Question: I am trying to create a layered menu with css. My problem as you can see, is that when I go to the 3rd UL, that the second UL loses its styling (white font color). What am I missing in my css to keep the second UL at a white font with the light blue BG like I did with the top UL?
<URL>
Thanks

'''
<nav id="menu">
<ul>
<li><a>Users</a></li>
<li>
<a>Applications</a>
<ul>
<li>
<a>Application 1</a>
<ul>
<li><a>Users</a></li>
<li><a>Roles</a></li>
<li><a>Groups</a></li>
</ul>
</li>
</ul>
</li>
</ul>
</nav>
nav {
float: left;
background: #142c56;
color: #ffffff;
height: 45px;
}
nav ul li:hover > ul {
display: block;
}
nav ul {
box-shadow: 0px 0px 9px rgba(0,0,0,0.15);
position: relative;
display: inline-block;
list-style: none;
white-space: nowrap;
margin-left: 20px;
box-sizing: content-box;
}
nav ul:after {
content: ""; clear: both; display: block;
}
nav ul li {
float: left;
}
nav ul li:hover {
background: #425677;
color: #ffffff;
}
nav ul li a {
display: block;
padding: 14px 33px;
margin-top: 1px;
cursor: pointer;
text-decoration: none;
}
nav ul ul {
background: #ffffff;
position: absolute;
top: 100%;
margin-left: 0px;
display: none;
}
nav ul ul li {
float: none;
position: relative;
}
nav ul ul li a {
padding: 15px 40px;
color: #425677;
margin-top: 0px;
}
nav ul ul li a:hover {
background: #425677;
color: #ffffff;
}
nav ul ul ul {
position: absolute; left: 100%; top:0;
}
'''
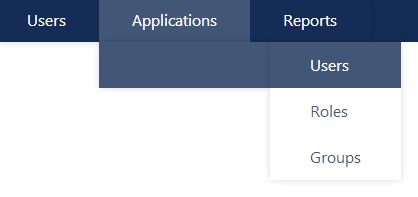
Answer: You can just change line 75 in the CSS of that Pen to 'nav ul li:hover > a' - The link overrides the color of the text, that's why you'd need to over-specify this rule.